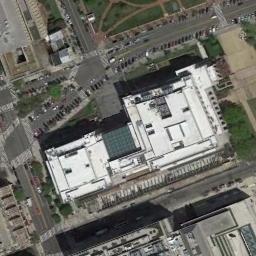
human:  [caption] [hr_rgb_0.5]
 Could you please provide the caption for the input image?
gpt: The commercial area is near the road with many cars .

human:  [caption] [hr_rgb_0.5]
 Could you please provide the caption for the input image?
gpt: A commercial area with a white building is surrounded by some roads .

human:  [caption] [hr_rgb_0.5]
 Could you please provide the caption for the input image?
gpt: In a business district there are many tall buildings of different shapes and several roads with many cars  There are many cars in the open space beside the road .

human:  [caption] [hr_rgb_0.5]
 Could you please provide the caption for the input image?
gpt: The buildings vary in height .

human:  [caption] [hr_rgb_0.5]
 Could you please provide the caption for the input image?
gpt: A white building by the roadside on a commercial area .